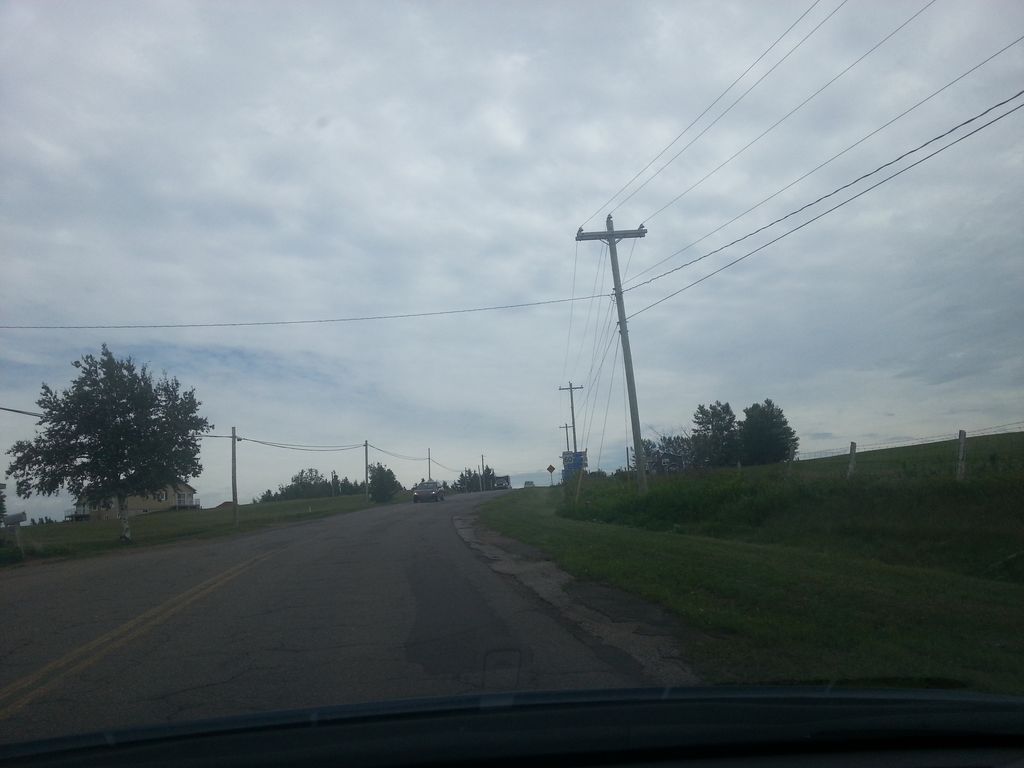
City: charlottetown